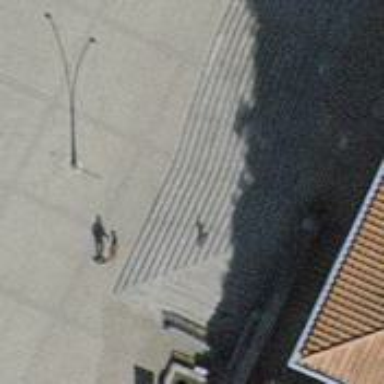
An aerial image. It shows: Set of steps on the road.